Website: lowes
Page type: order-tracking
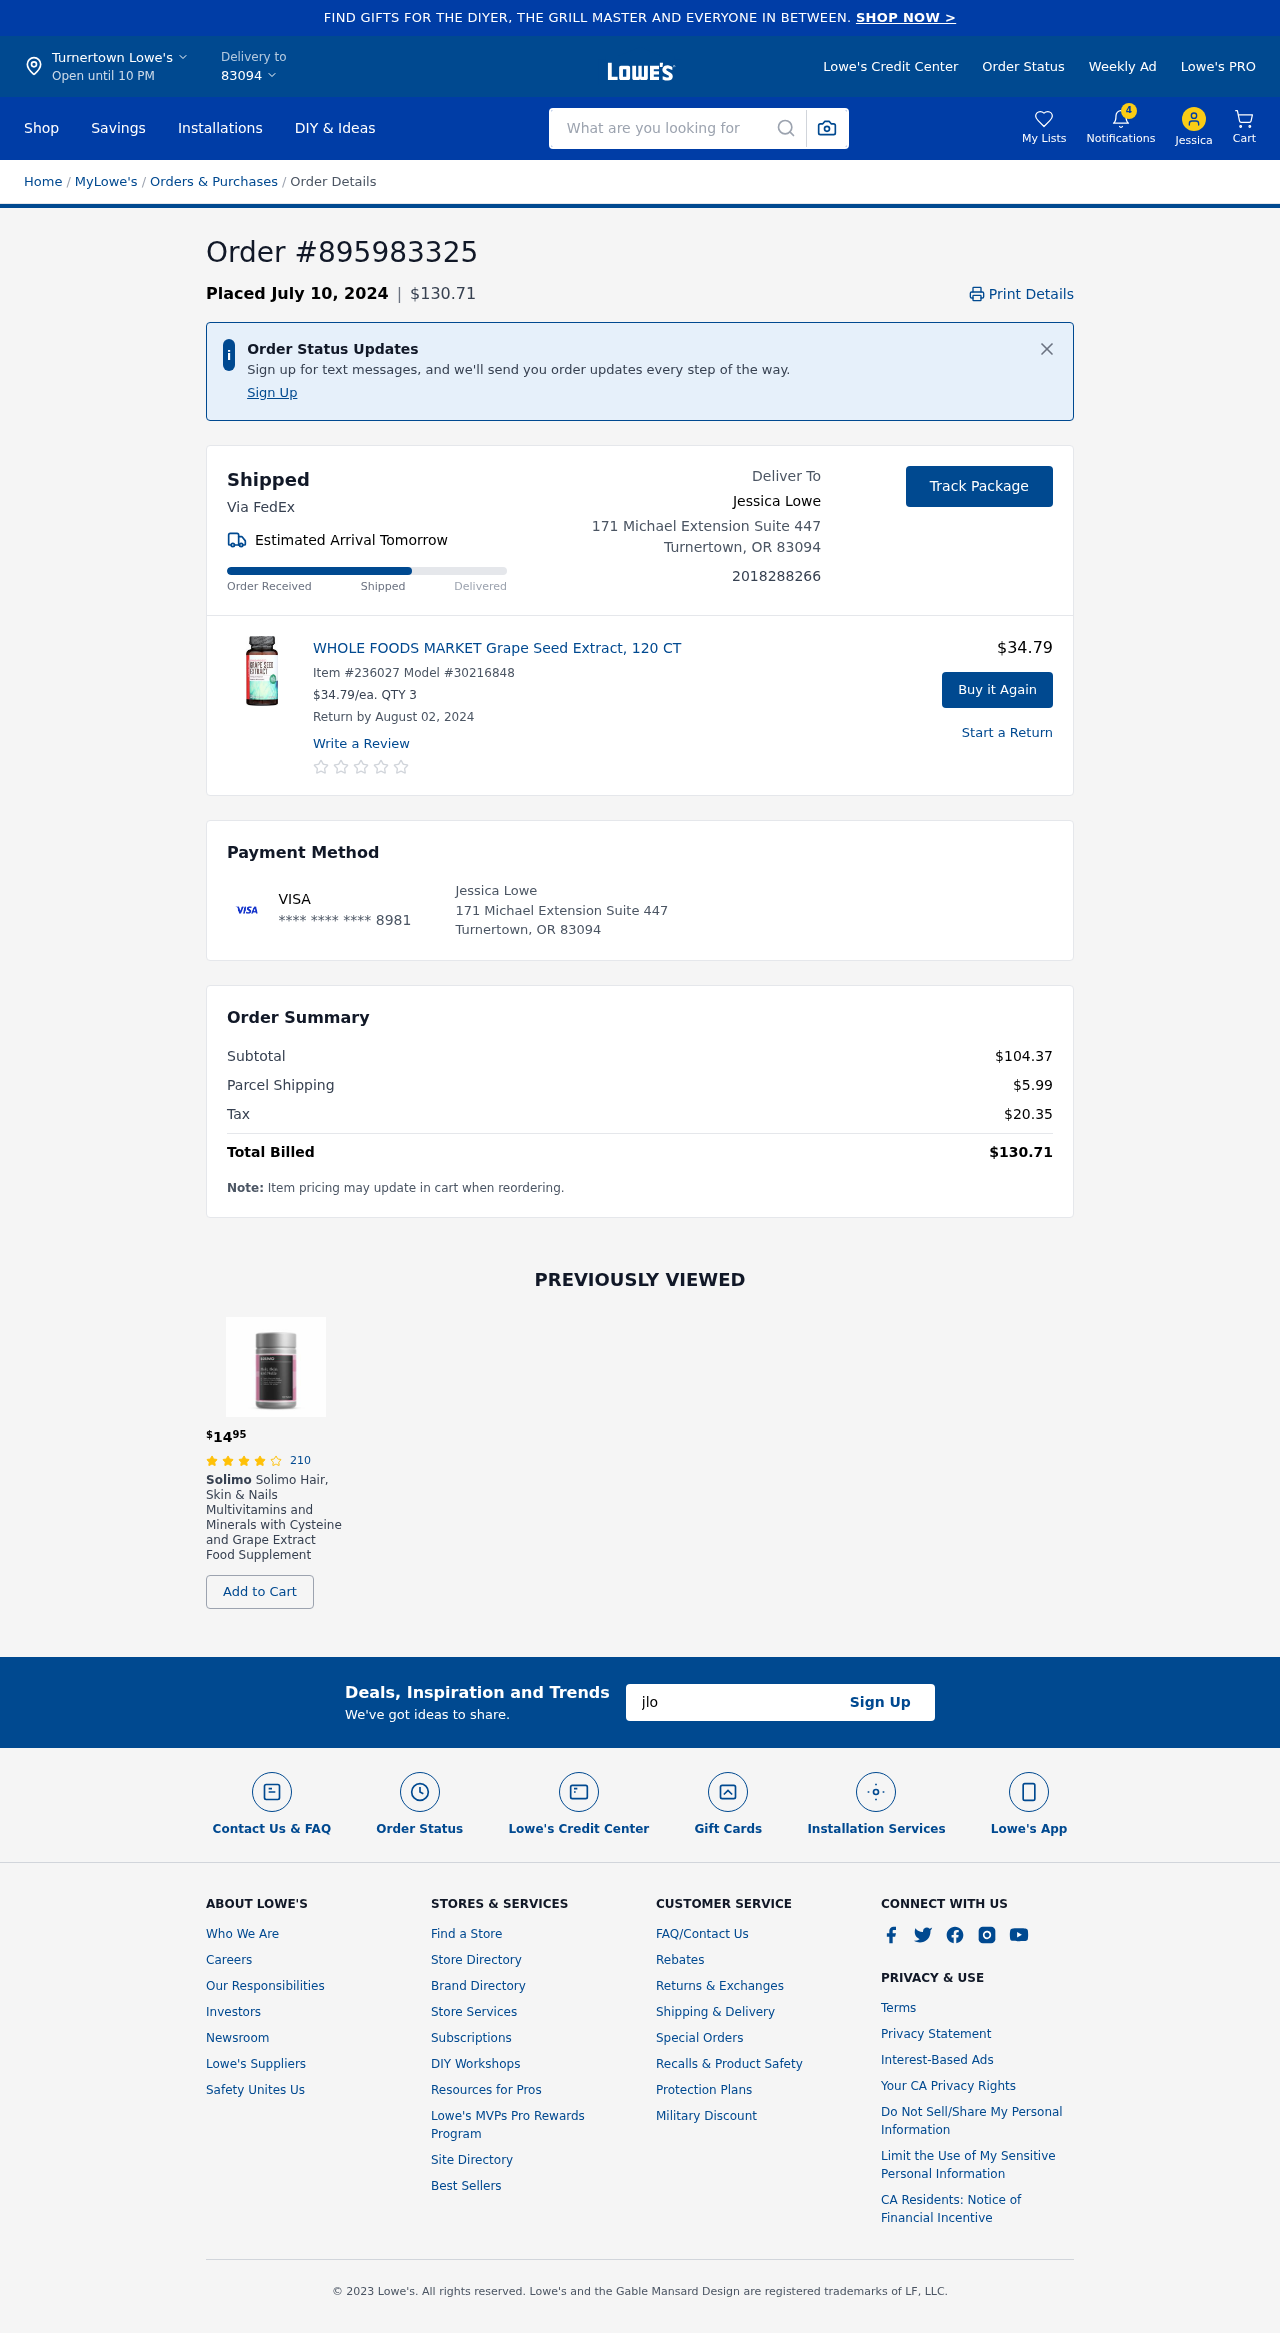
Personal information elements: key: PII_CARD_LAST4
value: **** **** **** 8981
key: PII_CARD_TYPE
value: VISA
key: PII_CITY
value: Turnertown Lowe's
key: PII_CITY_STATE_ZIP
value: Turnertown, OR 83094
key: PII_EMAIL
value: jlowe@yahoo.com
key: PII_FIRSTNAME
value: Jessica
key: PII_FULLNAME
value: Jessica Lowe
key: PII_PHONE
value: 2018288266
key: PII_POSTCODE
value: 83094
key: PII_STREET
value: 171 Michael Extension Suite 447
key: PII_FULLNAME2
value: Jessica Lowe
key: PII_STREET2
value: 171 Michael Extension Suite 447
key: PII_CITY_STATE_ZIP2
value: Turnertown, OR 83094
Product elements: key: PRODUCT1_NAME
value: WHOLE FOODS MARKET Grape Seed Extract, 120 CT
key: PRODUCT1_PRICE
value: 34.79
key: PRODUCT1_QUANTITY
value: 3
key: PRODUCT2_BRAND
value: Solimo
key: PRODUCT2_NAME
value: Solimo Hair, Skin & Nails Multivitamins and Minerals with Cysteine and Grape Extract Food Supplement
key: PRODUCT2_NUM_RATINGS
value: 210
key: PRODUCT2_PRICE
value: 14.95
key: PRODUCT2_RATING
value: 3.8
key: PRODUCT1_ITEM
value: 236027
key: PRODUCT1_MODEL
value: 30216848
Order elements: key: ORDER_ID
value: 895983325
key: ORDER_DATE
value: Placed July 10, 2024
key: ORDER_TOTAL
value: $130.71
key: ORDER_DELIVERY_DATE
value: Estimated Arrival Tomorrow
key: ORDER_RETURN_BY_DATE
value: Return by August 02, 2024
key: ORDER_SUBTOTAL
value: $104.37
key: ORDER_SHIPPING_COST
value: $5.99
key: ORDER_TAX
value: $20.35
Search elements: key: HEADER_SEARCH
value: What are you looking for
Other elements: key: NOTIFICATION_COUNT
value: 4